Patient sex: M
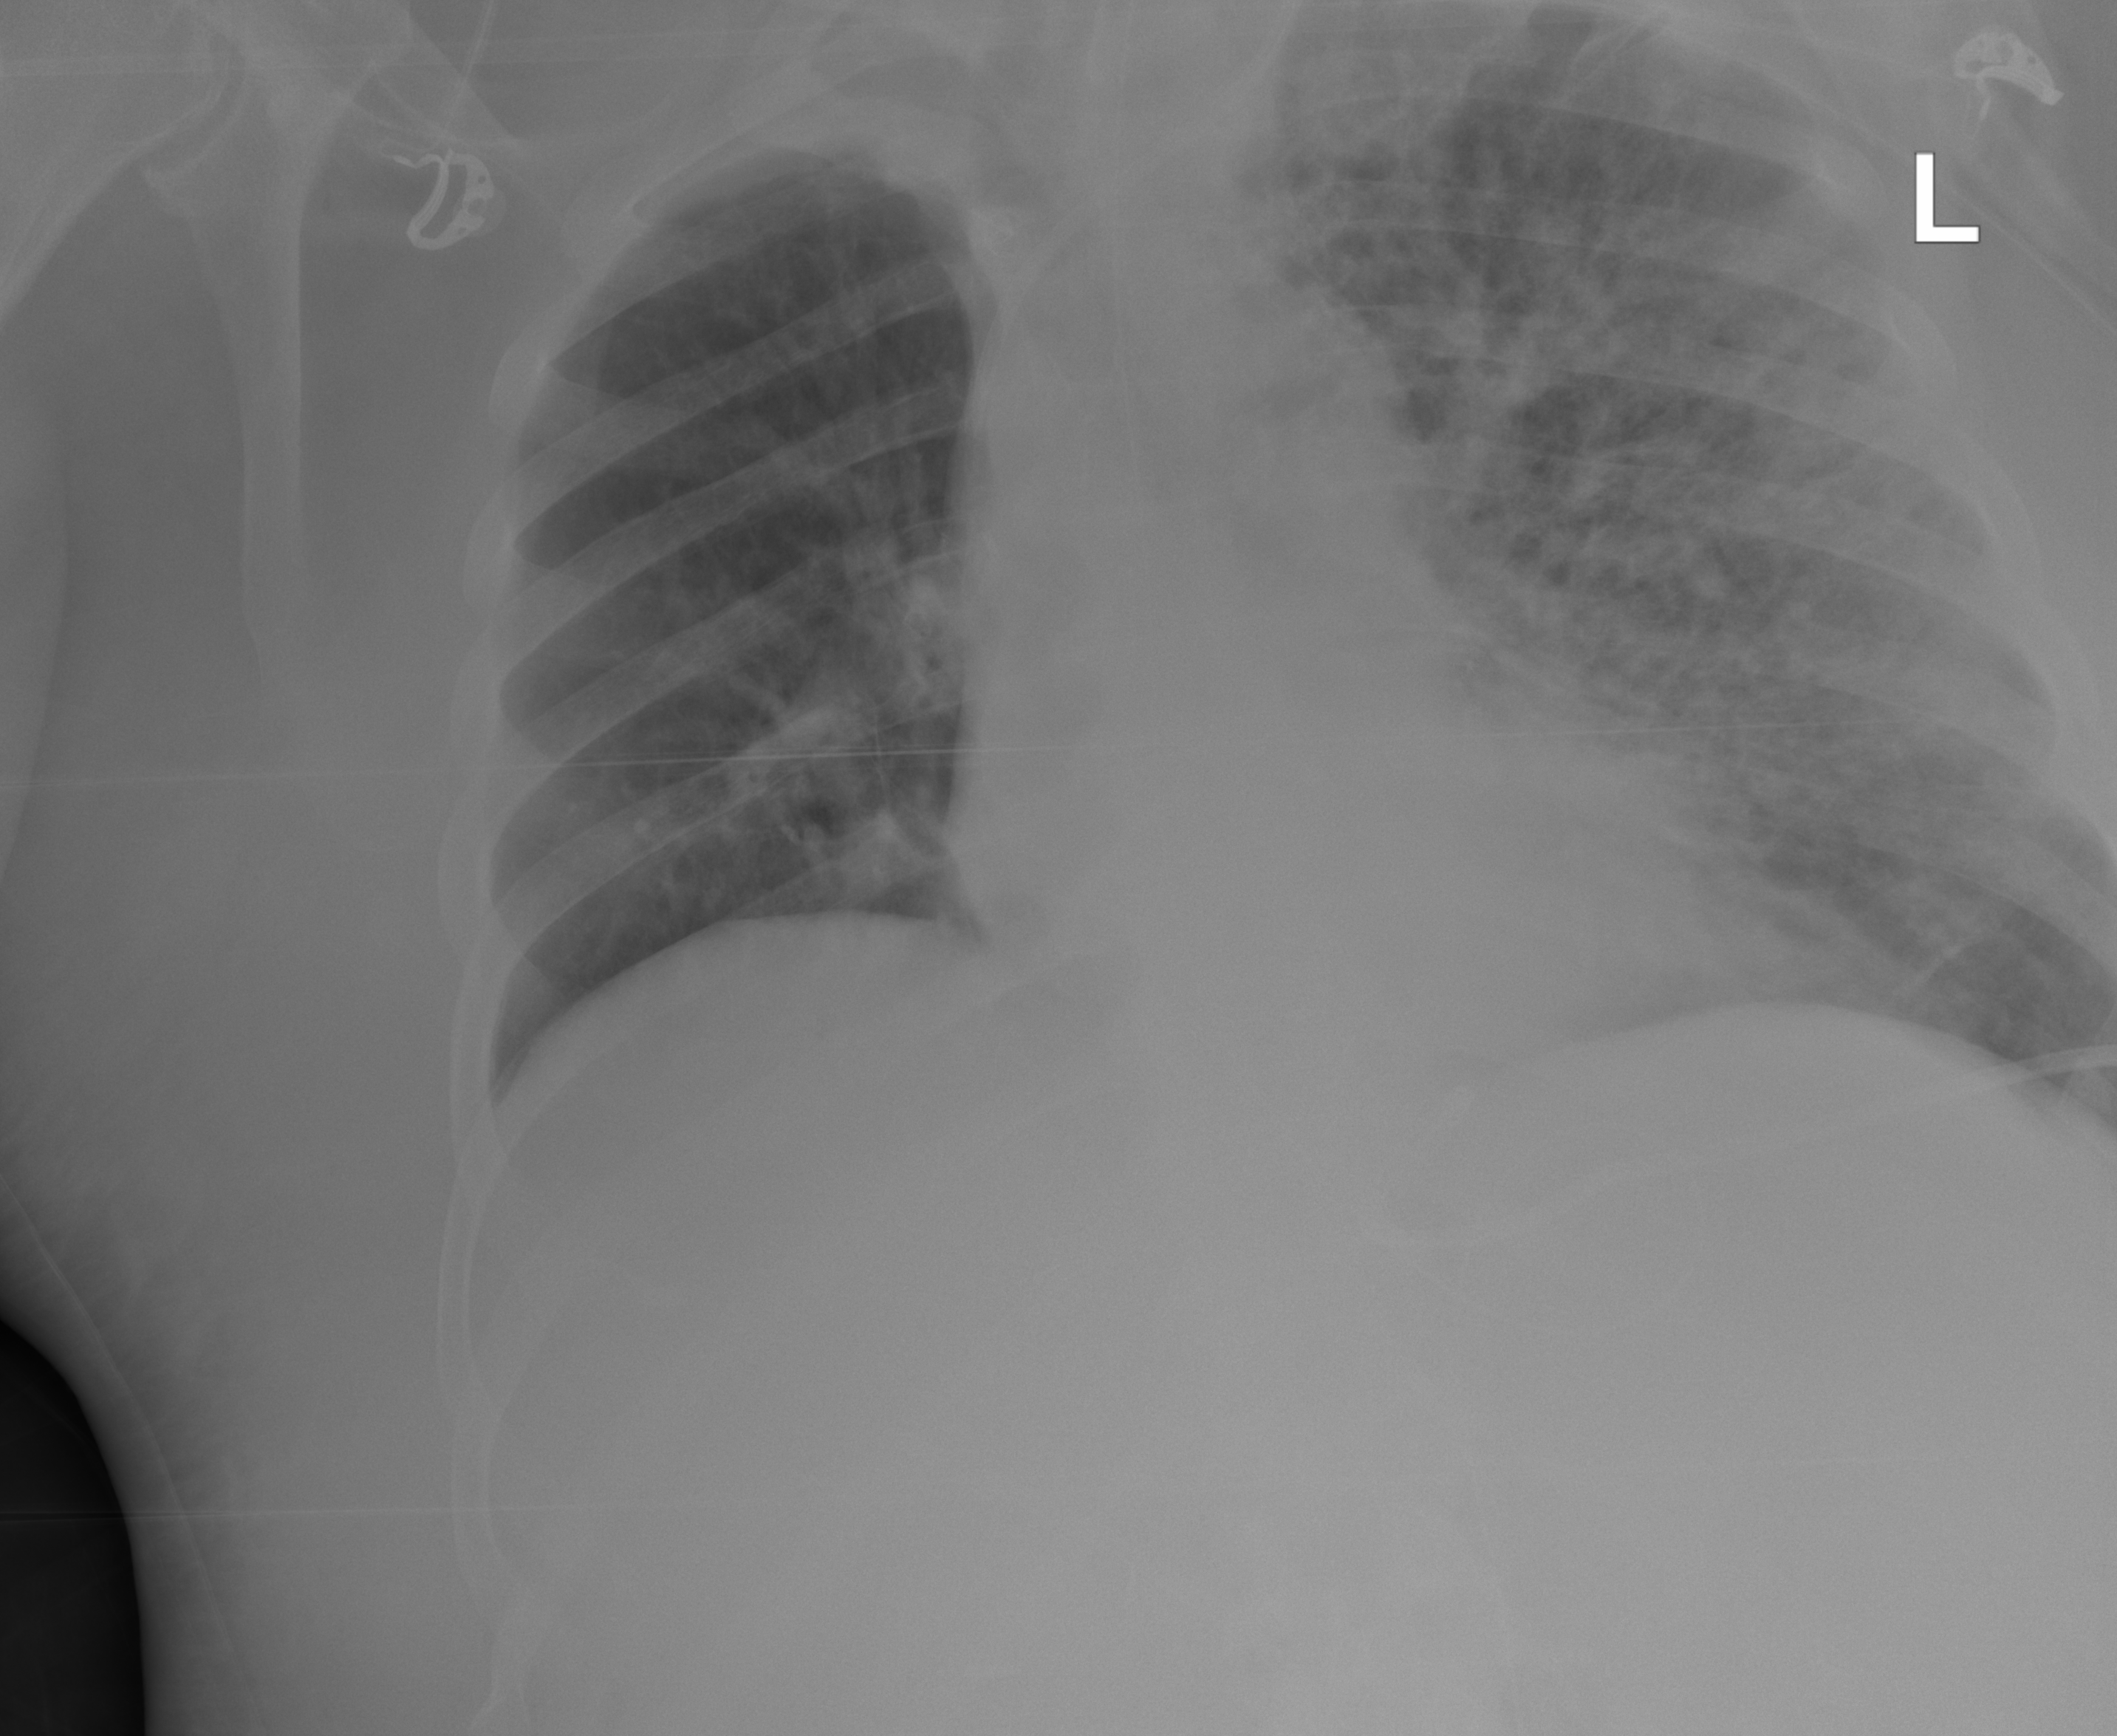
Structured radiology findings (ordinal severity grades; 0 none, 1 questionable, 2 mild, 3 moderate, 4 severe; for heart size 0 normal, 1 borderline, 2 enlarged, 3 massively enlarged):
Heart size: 0
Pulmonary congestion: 0
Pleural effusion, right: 0
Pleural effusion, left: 0
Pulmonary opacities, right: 0
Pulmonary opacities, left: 3
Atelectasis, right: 1
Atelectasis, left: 0